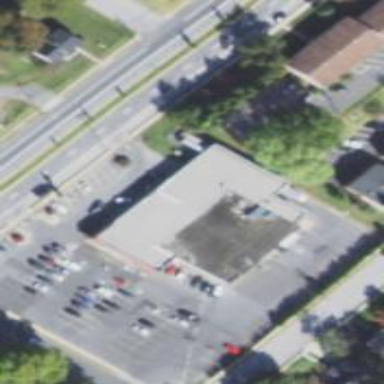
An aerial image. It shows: Supermarket.